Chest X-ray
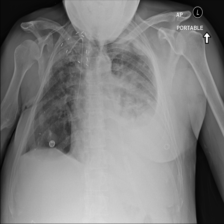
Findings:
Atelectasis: negative
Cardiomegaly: negative
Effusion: negative
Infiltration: positive
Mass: positive
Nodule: positive
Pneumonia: negative
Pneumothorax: negative
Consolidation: negative
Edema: negative
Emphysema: negative
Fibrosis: negative
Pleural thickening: positive
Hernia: negative